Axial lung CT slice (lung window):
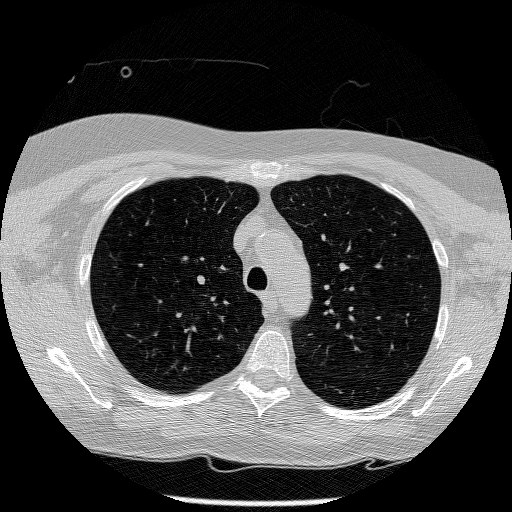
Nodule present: no